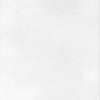
Label: dusty